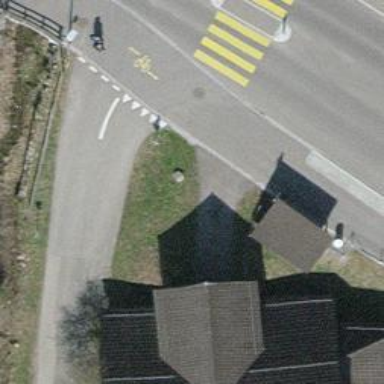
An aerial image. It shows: Cycleway.